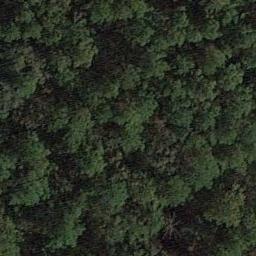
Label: forest